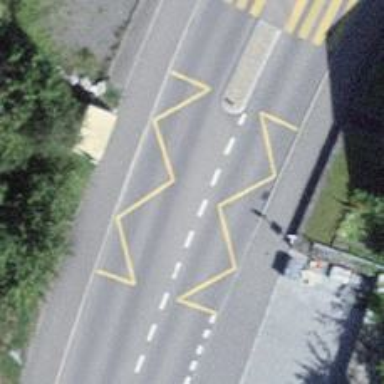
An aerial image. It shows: Bus stop with stop position for public transport.